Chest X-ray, PA view. Patient: 55 years old, sex M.
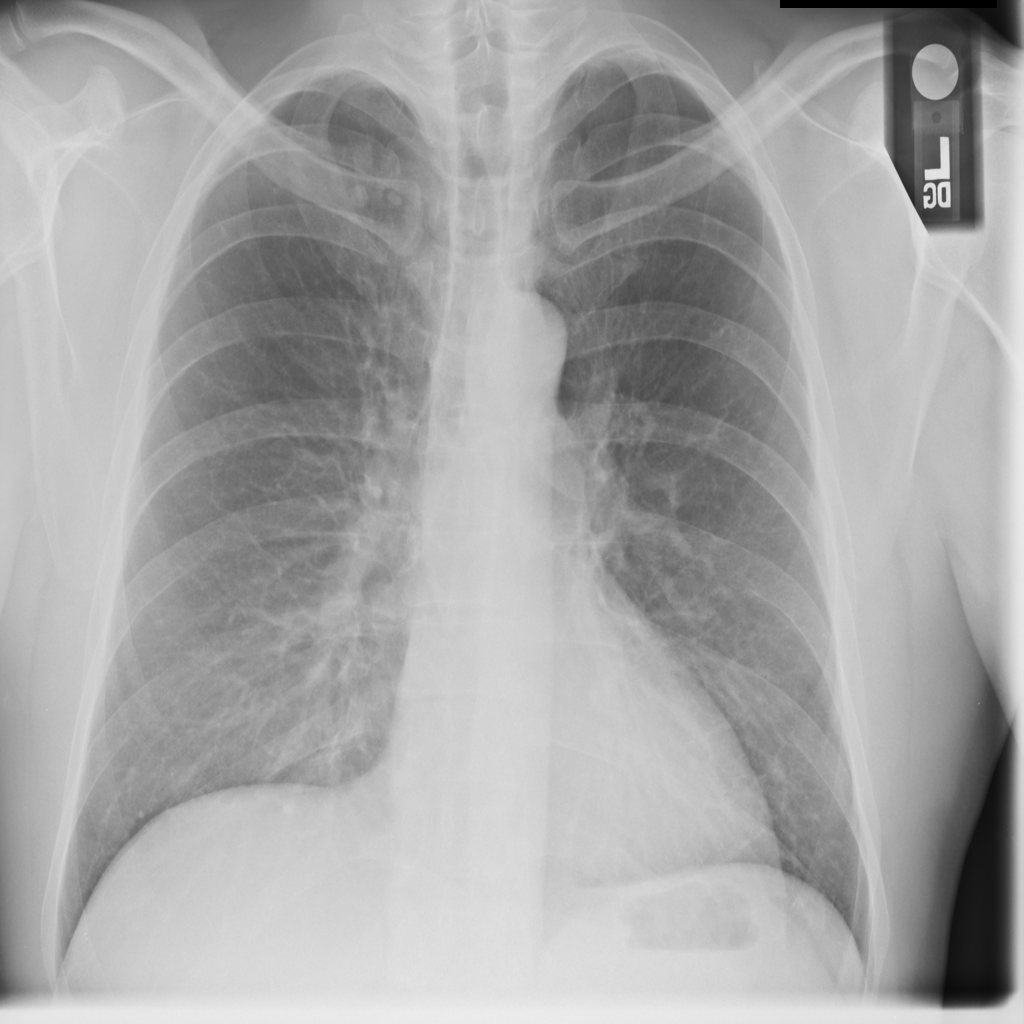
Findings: No Finding